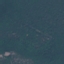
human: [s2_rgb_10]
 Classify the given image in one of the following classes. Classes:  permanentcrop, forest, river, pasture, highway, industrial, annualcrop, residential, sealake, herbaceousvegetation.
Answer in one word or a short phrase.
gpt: Forest